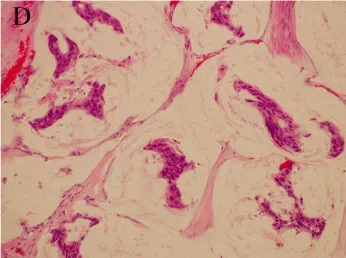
(C, D) Hematoxylin and eosin staining; magnification x100 and x200, Urachal mucinous adenocarcinoma, groups of tumour cells surrounded by extracellular mucin.
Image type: pathology (h&e)